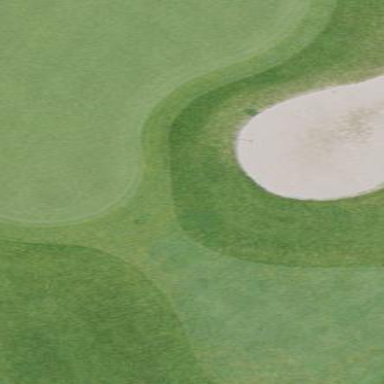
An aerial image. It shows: Grassy area designated as golf fairway.